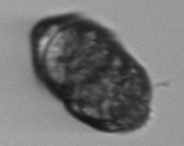
Label: Margalefidinium